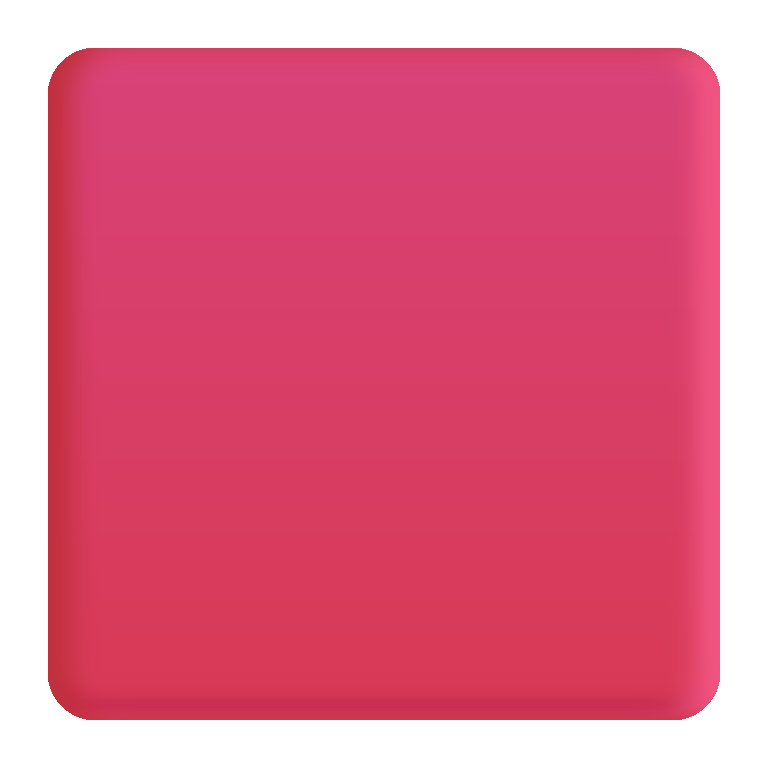
red square color